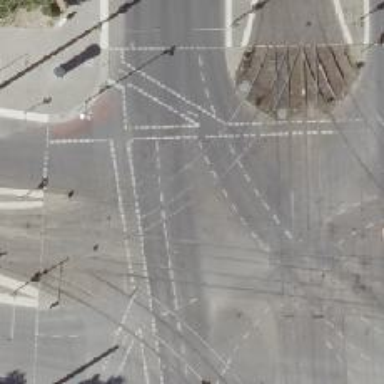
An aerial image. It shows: Tram level crossing on railway.